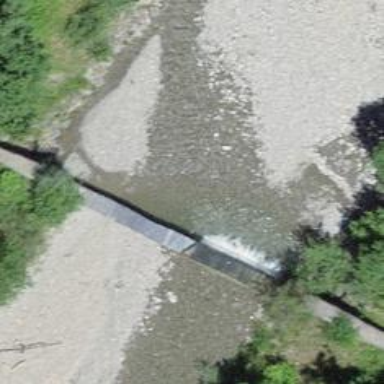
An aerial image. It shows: Weir along the waterway.